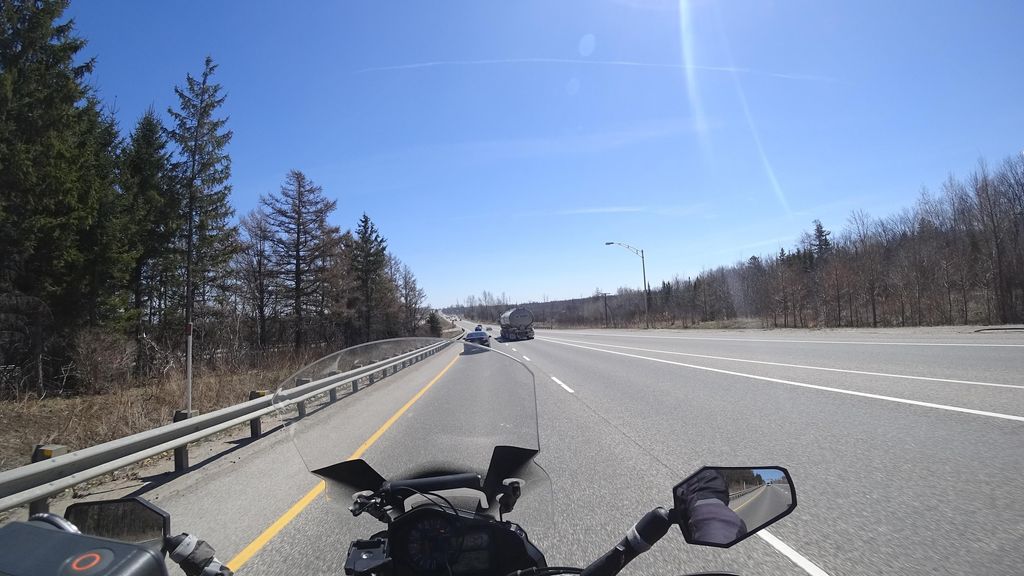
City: quebec_city